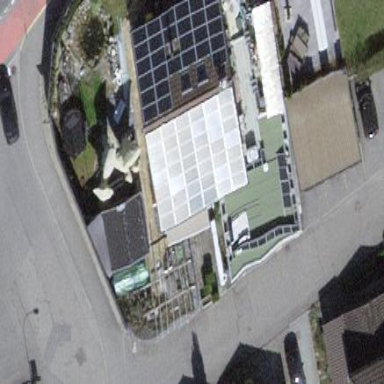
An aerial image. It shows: Solar power generator utilizing photovoltaic technology with solar photovoltaic panels.